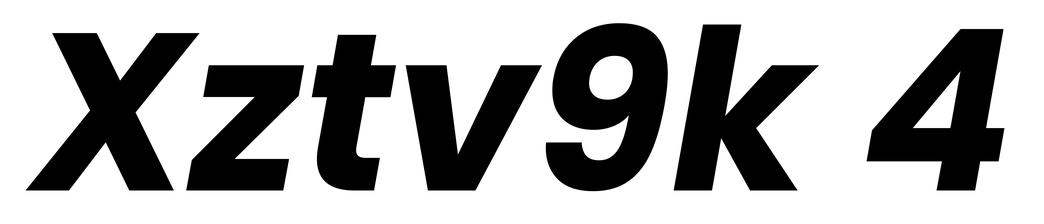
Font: Poppins-BoldItalic